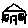
Label: house